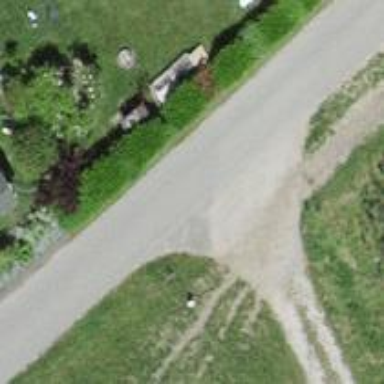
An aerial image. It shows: Residential road with asphalt surface.